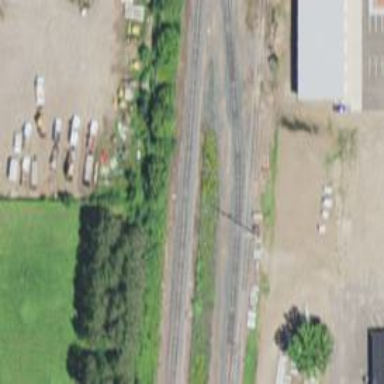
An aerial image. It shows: Single track railway siding.